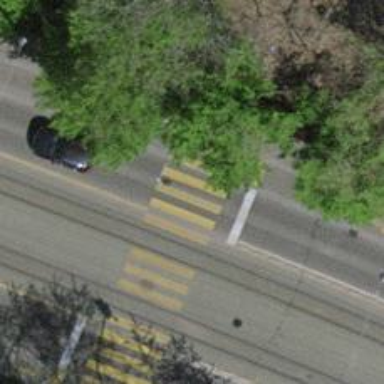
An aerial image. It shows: Crossing with traffic signals.